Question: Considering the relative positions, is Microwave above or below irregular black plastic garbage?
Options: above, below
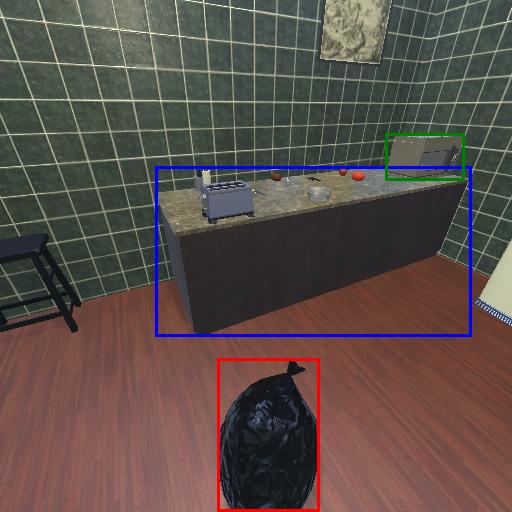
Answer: above